Question: Can someone help me to solve this? I'm trying to create a chart using hibernate database, but I am getting an error in for loop "actual and formal arguments lists differ in length". I try to find this error online, but am not getting any solution. I decided to seek help from here. Any help would be appreciated
Here's the code for my entity class:
'''
class Student1
{
private int rno,marks1,marks2,marks3;
private String name;
public Student1() { }
public Student1(int rno,String name,int marks1,int marks2,int marks3)
{
this.rno = rno;
this.name = name;
this.marks1 = marks1;
this.marks2 = marks2;
this.marks3 = marks3;
//getter and setters
}
'''
Here's the code of method charts:
'''
public static void chartsStudent()
{
DefaultCategoryDataset d1 = new DefaultCategoryDataset();
Configuration cfg = new Configuration();
cfg.configure("hibernate.cfg.xml");
SessionFactory sfact = cfg.buildSessionFactory();
Session session = null;
try
{
session = sfact.openSession();
System.out.println("connected");
session.beginTransaction();
List<Student1> student1list = new ArrayList<>();
student1list = session.createQuery("from Student1").list();
for(Student1 b : student1list)
{
d1.setValue(b.getName(),b.getMarks1(),b.getMarks2(),b.getMarks3());
}
}
catch(Exception e)
{
System.out.println(e.getMessage());
}
finally
{
if (session !=null)
{
session.close();
System.out.println("disconnected");
}
}
JFreeChart chart = ChartFactory.createBarChart("Student Preformance",
"Subjects","Marks",d1,PlotOrientation.VERTICAL,true,true,false);
int width = 400;
int height = 400;
}
'''
ERROR

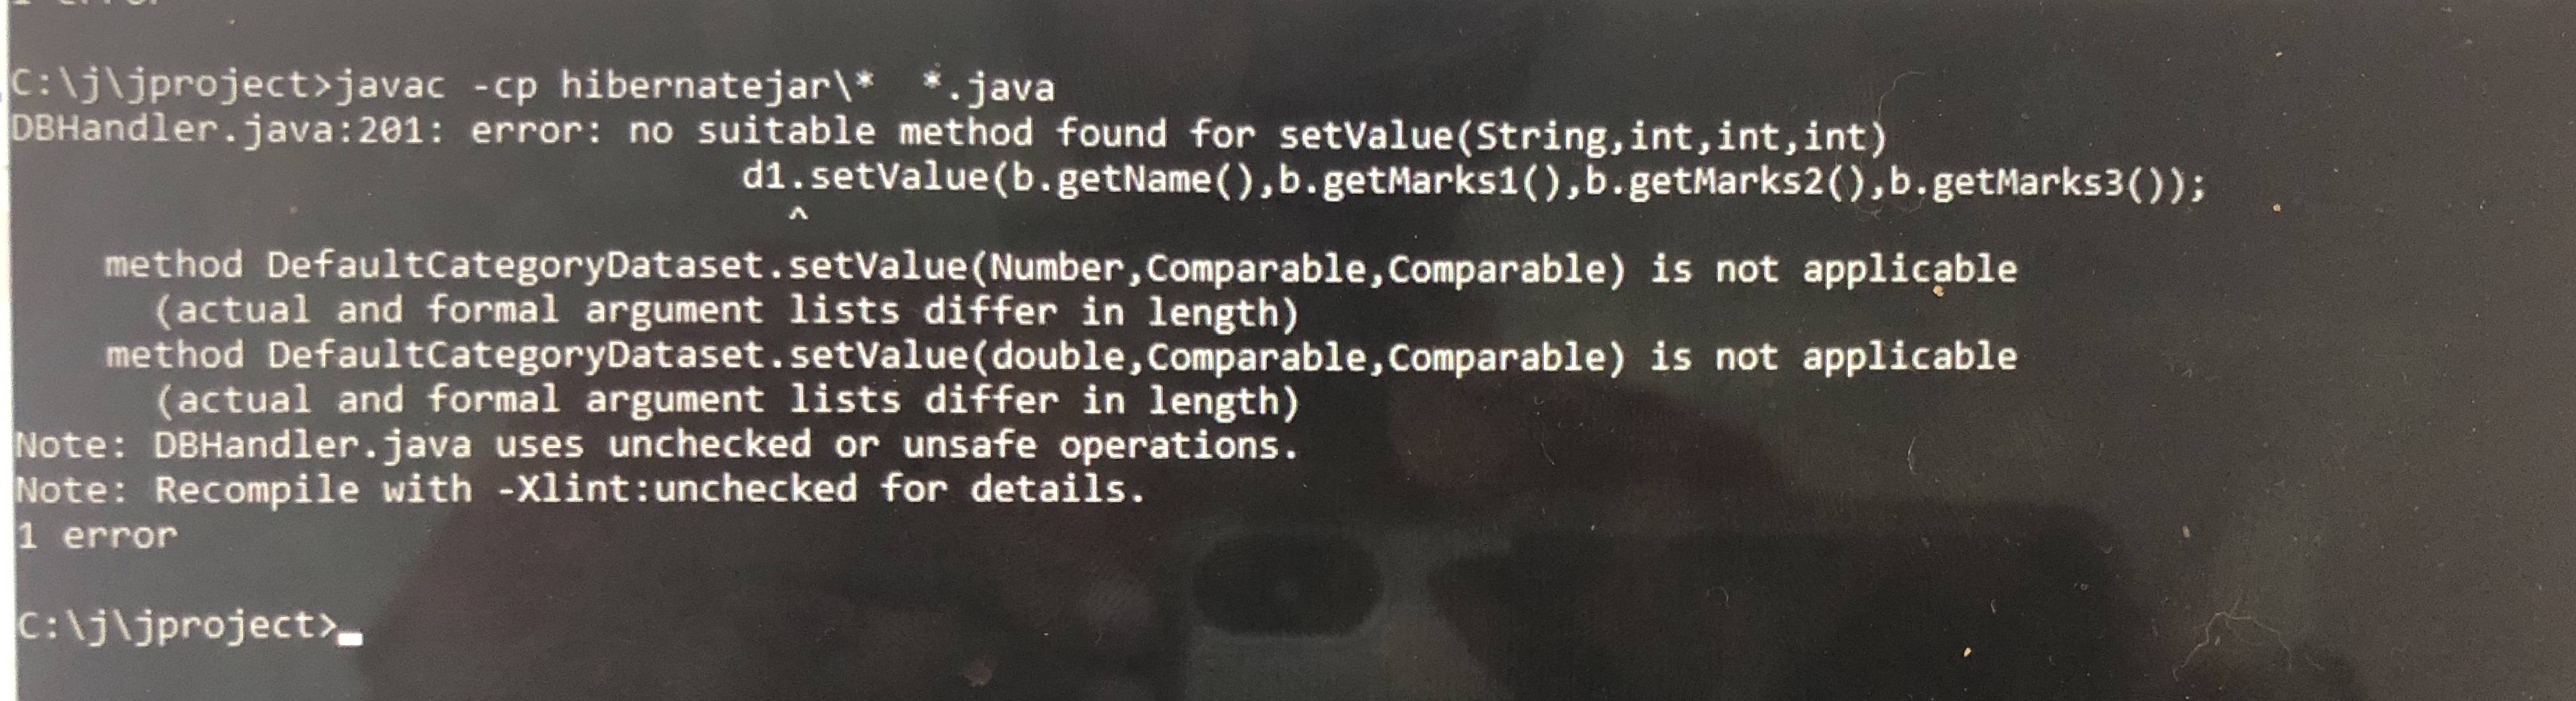
Answer: As noted <URL> mutators that add or set a value all take parameters, not . Each 'value' is the 'Number' of interest, each 'rowKey' is a series and each 'columnKey' is an element in the series. For example,
'''
public void setValue(double value, Comparable rowKey, Comparable columnKey)
'''
Based on your 'Student' class, each value is the grade/mark, each series ('rowKey') is a student's name, and each element ('columnKey') is an assignment/test.
'''
d1.setValue(b.getMarks1(), b.getName(), "Test1");
d1.setValue(b.getMarks2(), b.getName(), "Test2");
...
'''
Alternatively, <URL>.